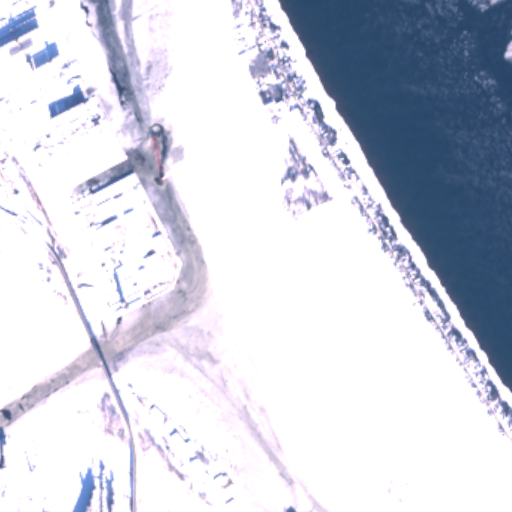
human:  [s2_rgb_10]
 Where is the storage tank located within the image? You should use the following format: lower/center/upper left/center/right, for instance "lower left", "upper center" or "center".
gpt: The storage tank is located in the lower left of the image.
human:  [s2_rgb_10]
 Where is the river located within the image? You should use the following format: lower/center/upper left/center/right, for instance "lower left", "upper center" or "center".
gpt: The river is located in the lower left of the image.
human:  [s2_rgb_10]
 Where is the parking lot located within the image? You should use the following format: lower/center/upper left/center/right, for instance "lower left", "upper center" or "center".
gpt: There is no parking lot in the image.